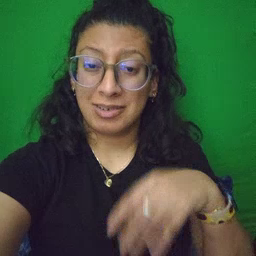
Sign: store